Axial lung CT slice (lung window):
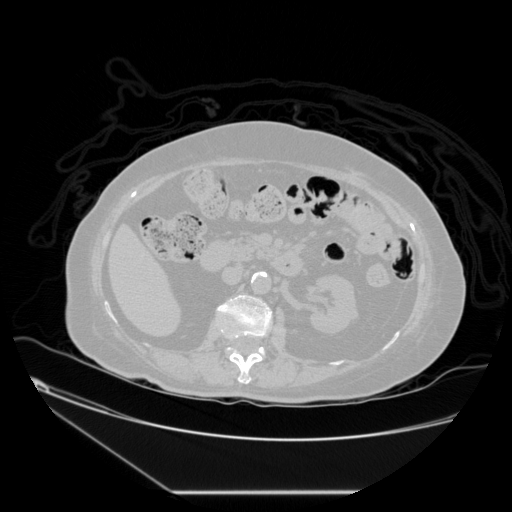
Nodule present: no